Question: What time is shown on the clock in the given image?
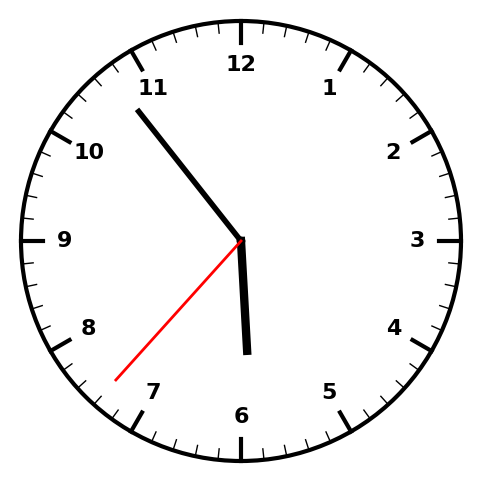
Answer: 05:53:37